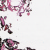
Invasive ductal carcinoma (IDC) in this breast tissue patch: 0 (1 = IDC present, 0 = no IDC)